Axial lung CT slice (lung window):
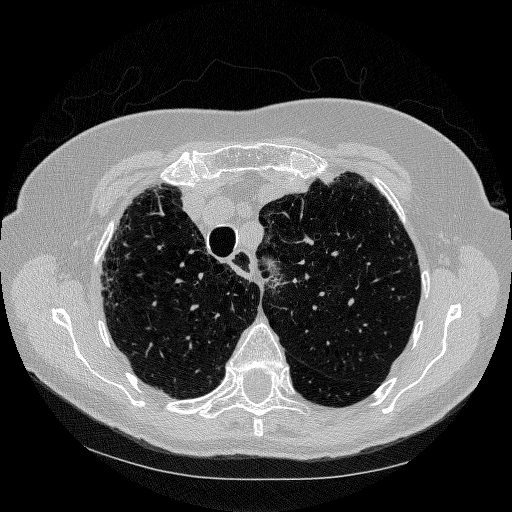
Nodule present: no